Field crop: maize
Growth stage: 1
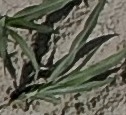
Species: sorghum